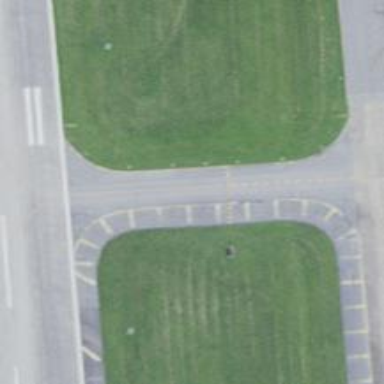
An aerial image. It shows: Image of taxiway at airport.